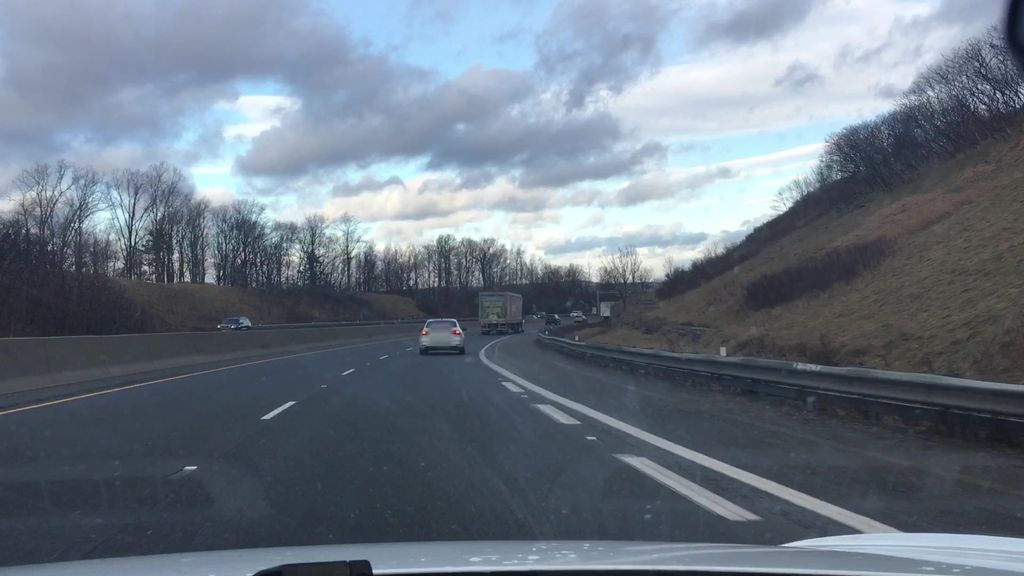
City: hamilton